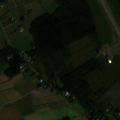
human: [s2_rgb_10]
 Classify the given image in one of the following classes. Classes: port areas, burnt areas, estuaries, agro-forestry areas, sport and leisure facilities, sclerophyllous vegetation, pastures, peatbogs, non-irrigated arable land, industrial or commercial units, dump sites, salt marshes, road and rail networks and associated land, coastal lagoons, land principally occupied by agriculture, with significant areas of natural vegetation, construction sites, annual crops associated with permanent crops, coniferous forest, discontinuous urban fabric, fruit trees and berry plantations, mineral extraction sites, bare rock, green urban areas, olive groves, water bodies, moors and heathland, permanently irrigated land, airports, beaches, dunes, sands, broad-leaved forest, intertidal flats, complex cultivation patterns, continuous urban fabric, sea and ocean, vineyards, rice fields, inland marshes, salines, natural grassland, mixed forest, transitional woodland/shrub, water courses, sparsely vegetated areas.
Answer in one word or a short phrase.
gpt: airports, non-irrigated arable land, coniferous forest, transitional woodland/shrub